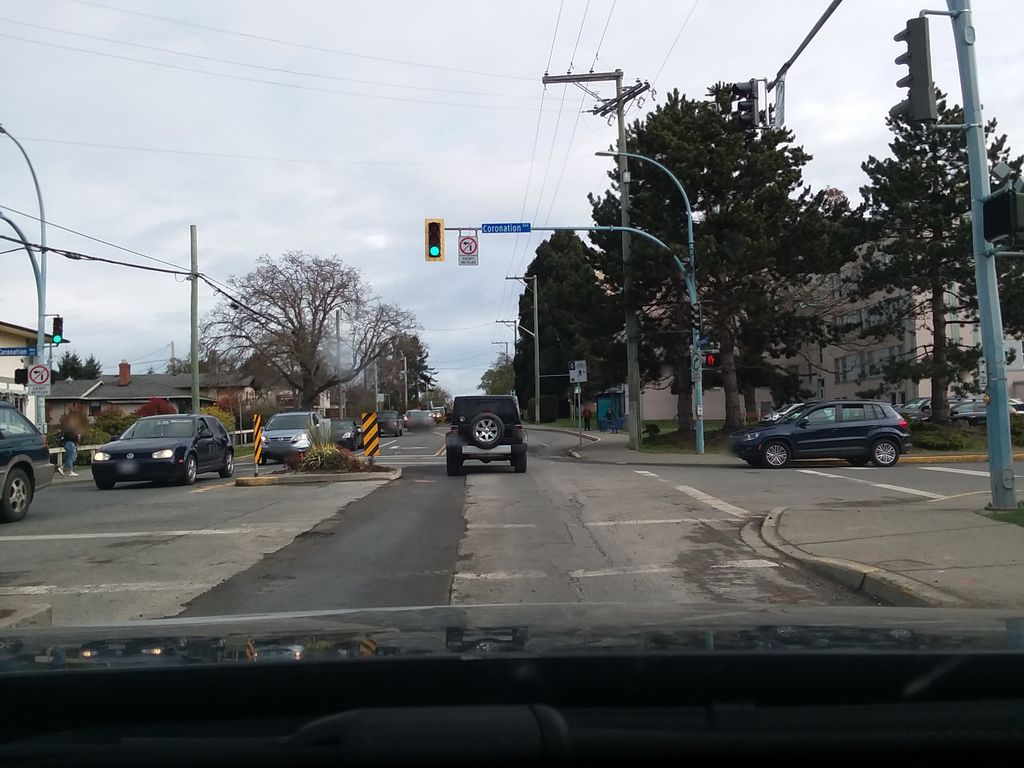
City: victoria